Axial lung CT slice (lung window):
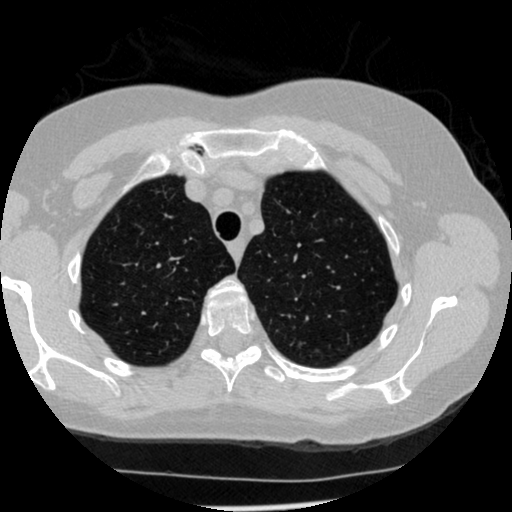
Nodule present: no